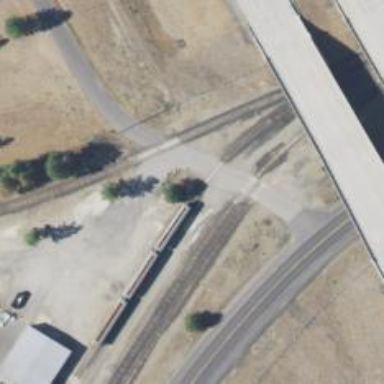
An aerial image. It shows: Railway spur service.